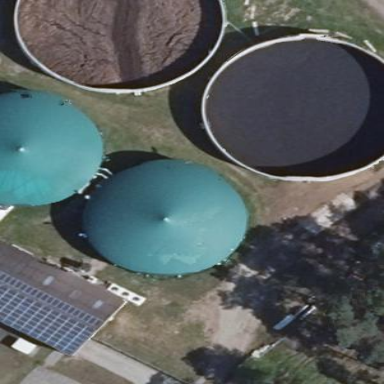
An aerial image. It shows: Building with covered reservoir that serves as generator. The roof of the reservoir is round in shape.